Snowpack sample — Buffalo Mountain, Silverthorne, Colorado, USA (1/25/25, 10:11 AM MST)
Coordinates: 39.6222, -106.1139
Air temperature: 22 °F
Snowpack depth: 110 cm
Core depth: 40 cm
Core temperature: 46.4 °F
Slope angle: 12°, slope face: 102°
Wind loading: high
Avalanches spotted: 0
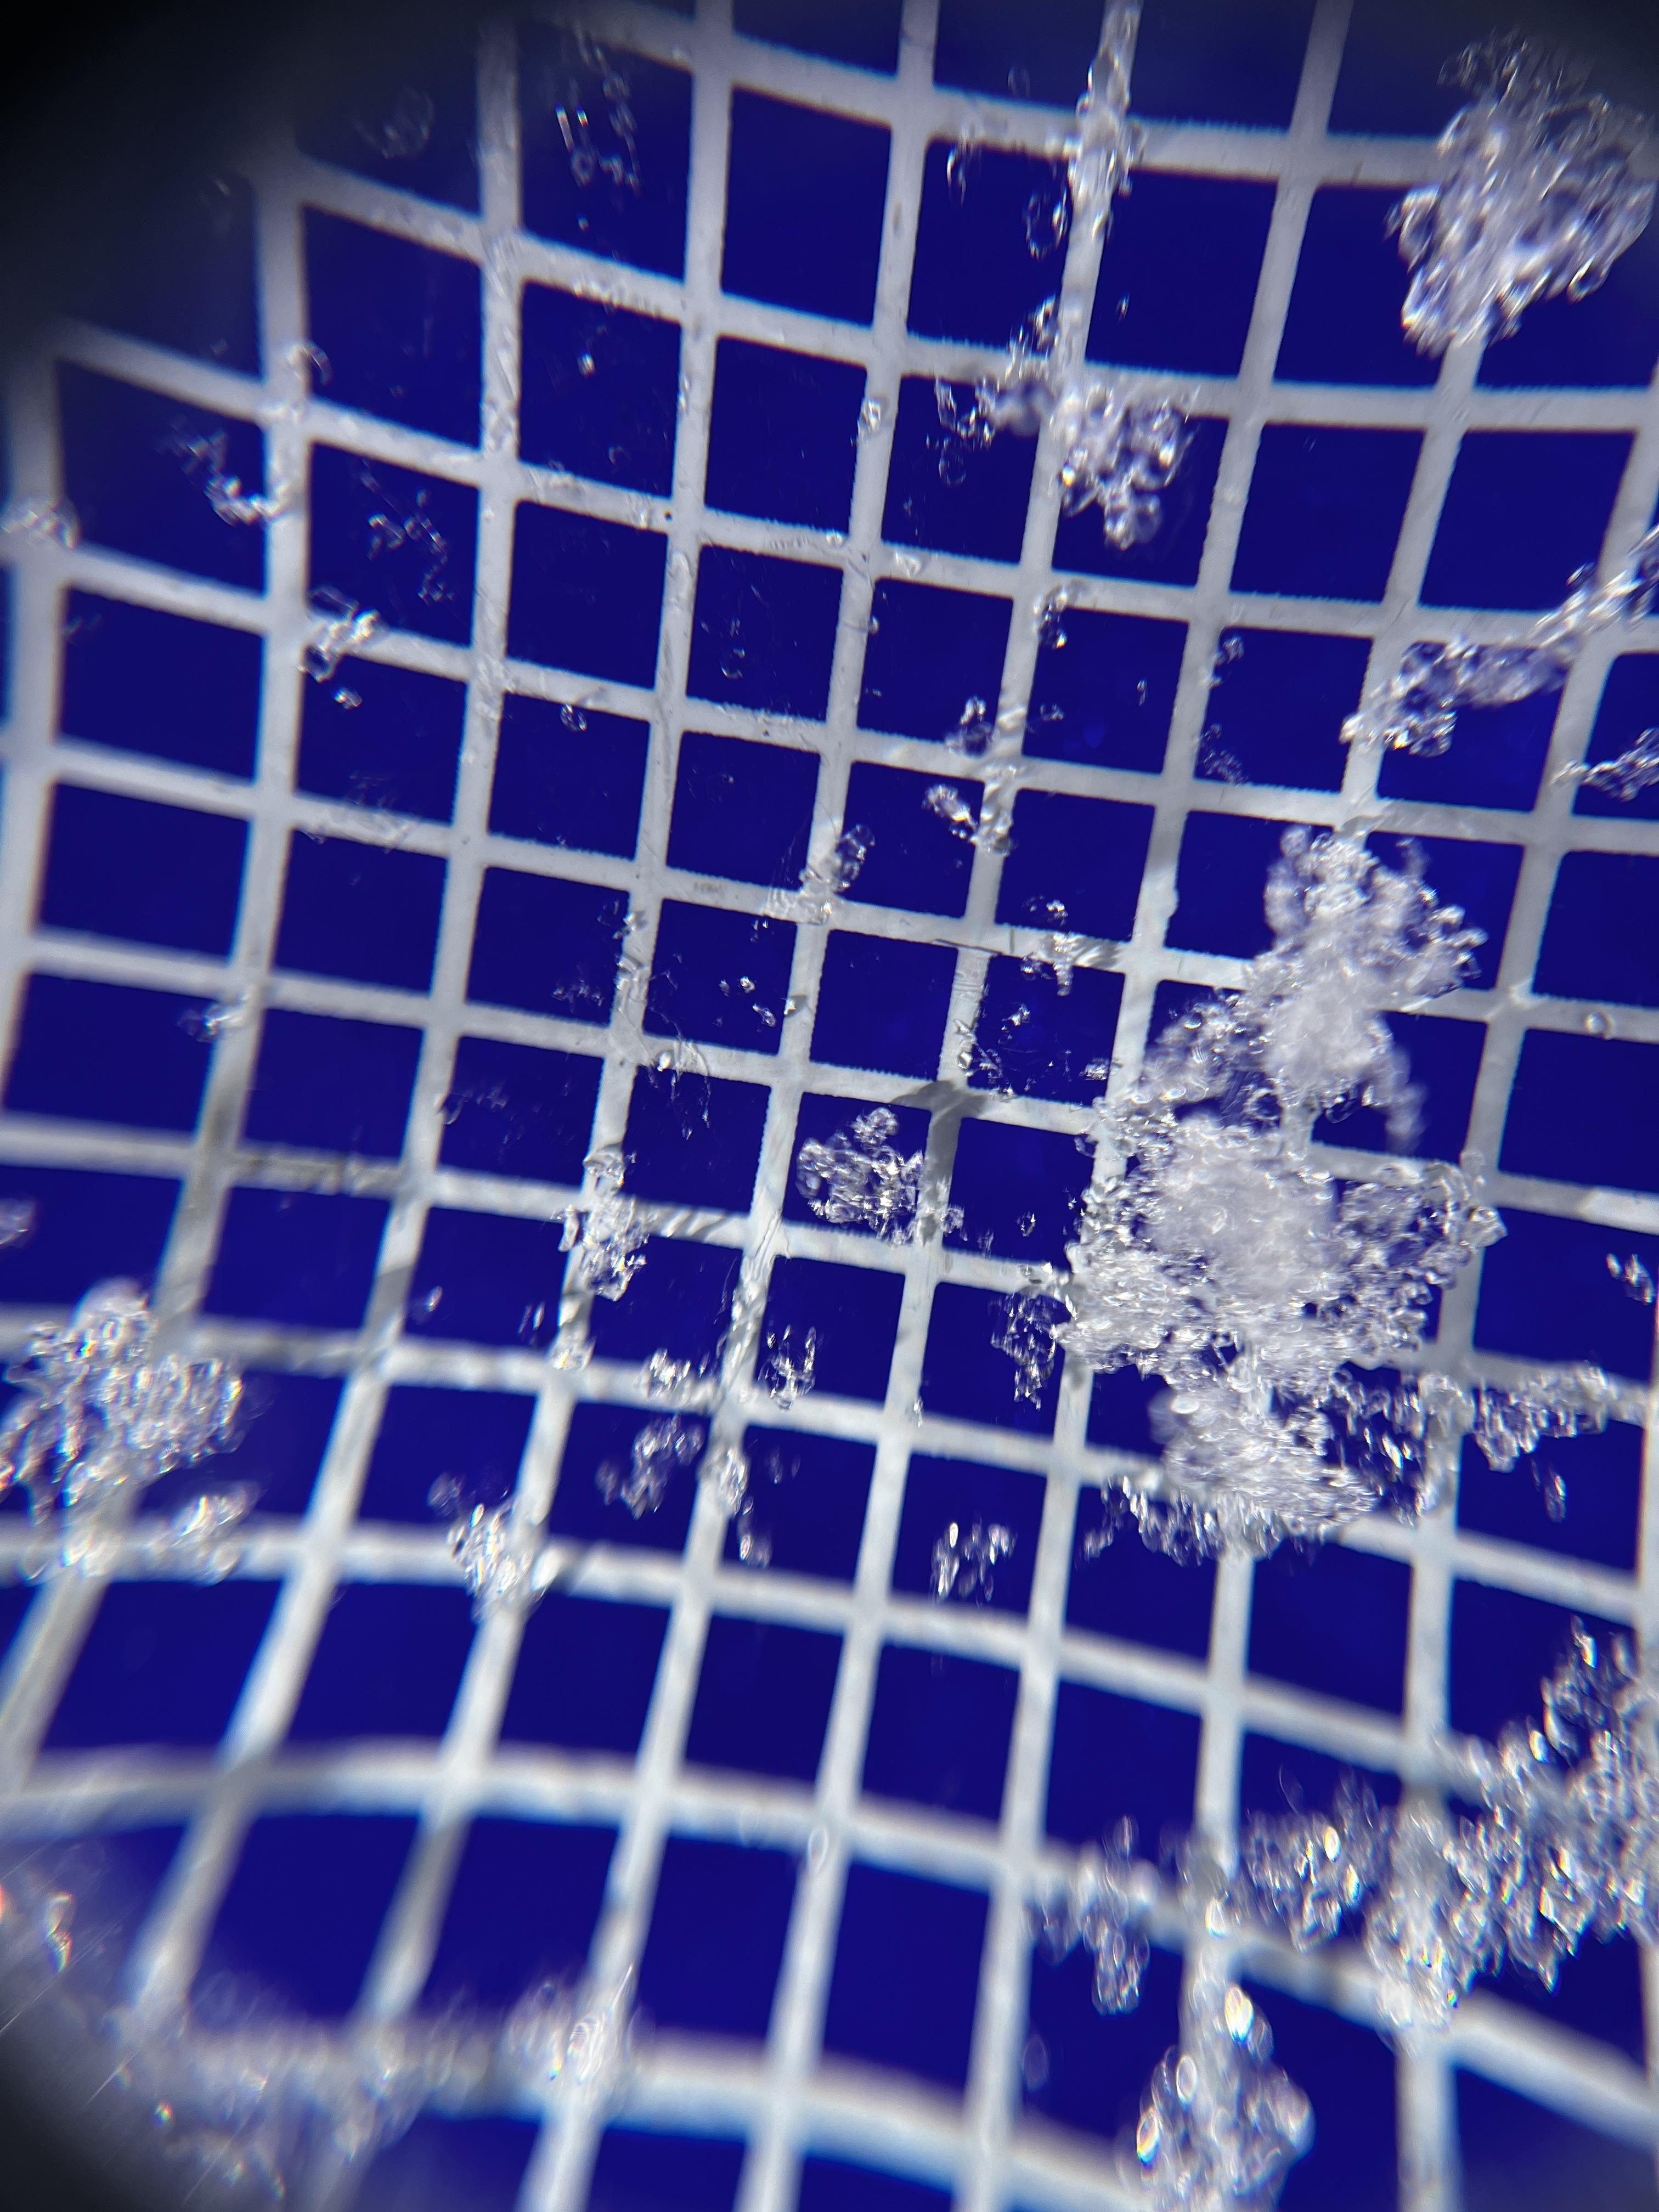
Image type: magnified_profile
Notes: No avalanches nearby, collected on the outskirts of a fire break 15 meters from the treeline, on way to Buffalo and Red Mountain